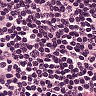
Metastatic tissue present: no